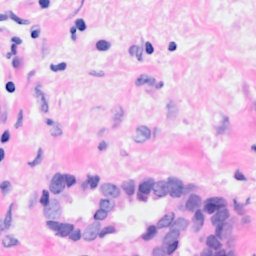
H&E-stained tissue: Breast